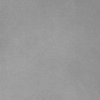
Label: dusty